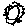
Label: sun